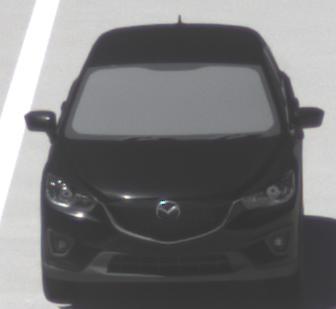
Make: Mazda
Model: CX-5 2.0 SKYACTIV-G 160
Detailed model: CX-5 (GH)
Model produced from: 2012/04
Model produced until: 2015/02
Doors: 5
Color: black
Road condition: wet road
Daytime: midday
Contrast: high contrast